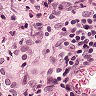
Metastatic tissue present: yes